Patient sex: M
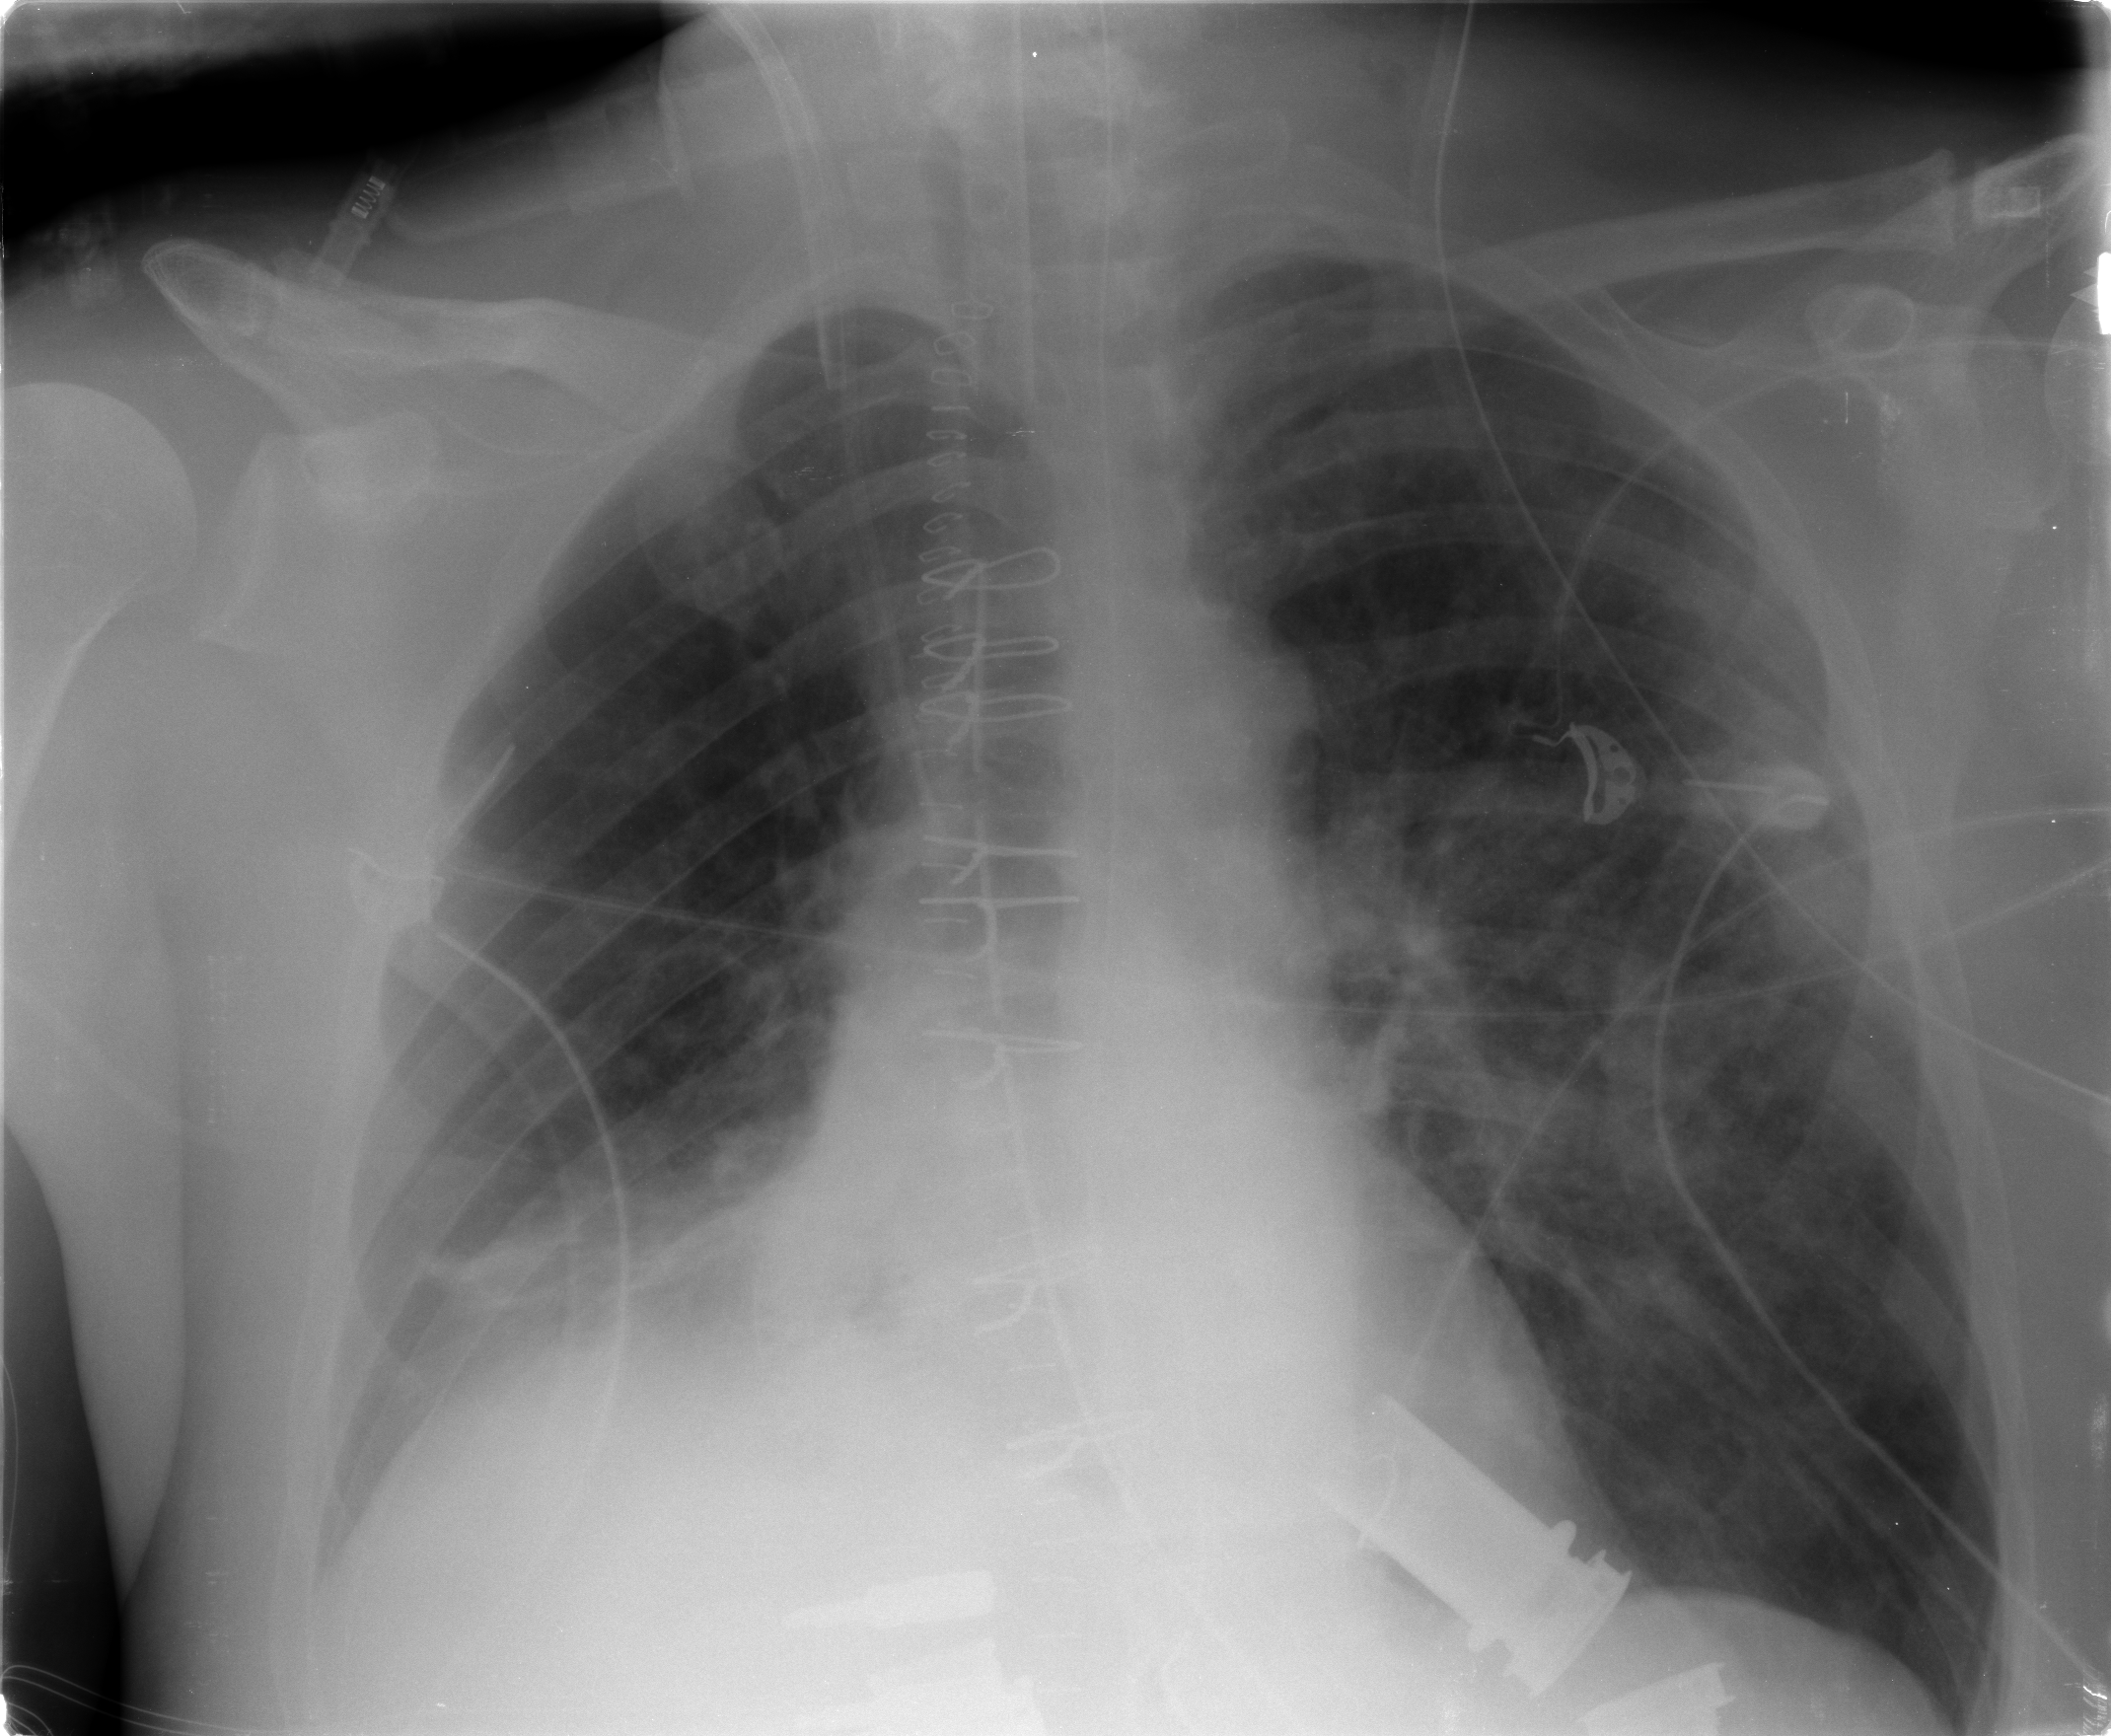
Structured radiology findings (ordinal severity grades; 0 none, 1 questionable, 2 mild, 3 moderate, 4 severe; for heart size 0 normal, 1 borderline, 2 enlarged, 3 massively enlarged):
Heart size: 0
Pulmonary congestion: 2
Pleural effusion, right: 2
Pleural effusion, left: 0
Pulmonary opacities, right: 0
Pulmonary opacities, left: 0
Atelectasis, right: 3
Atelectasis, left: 0